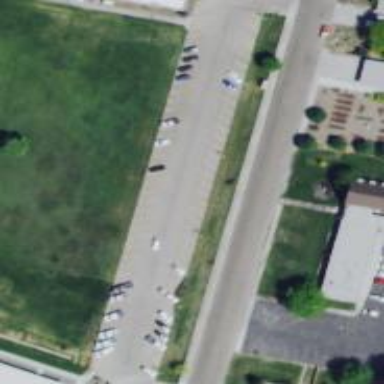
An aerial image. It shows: Parking area.